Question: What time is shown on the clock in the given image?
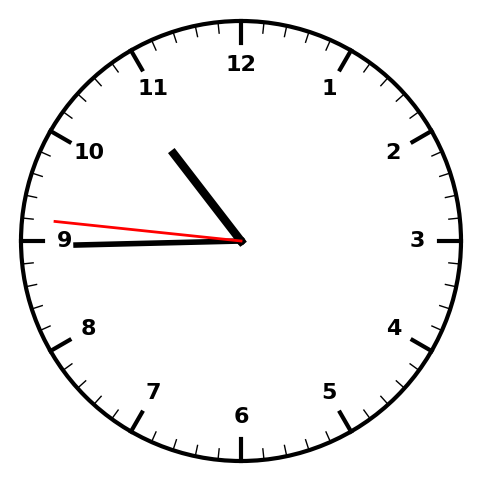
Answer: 10:44:46